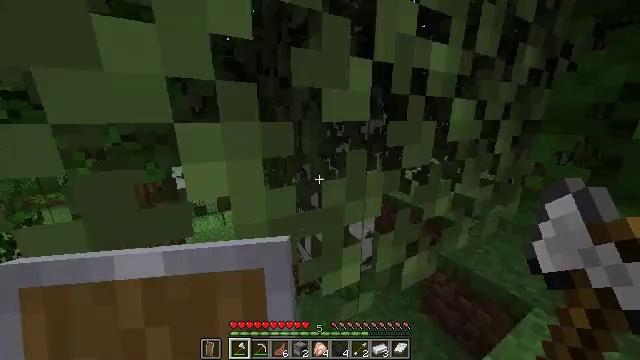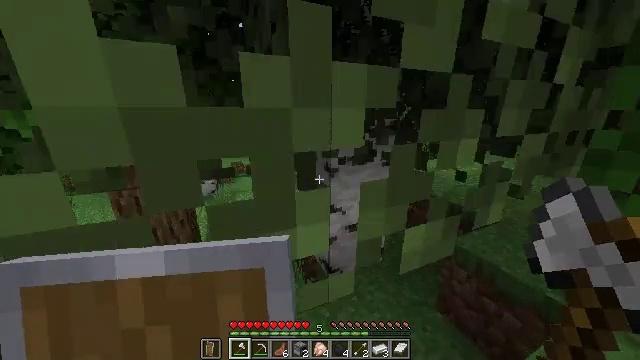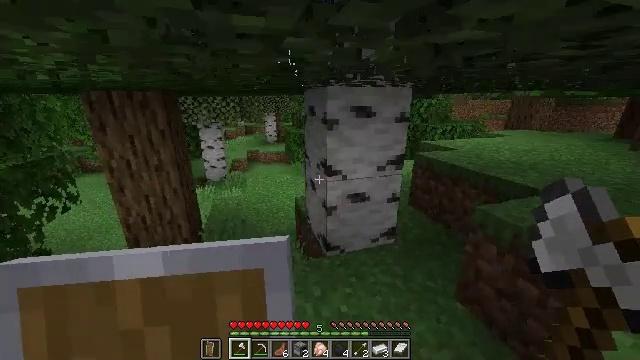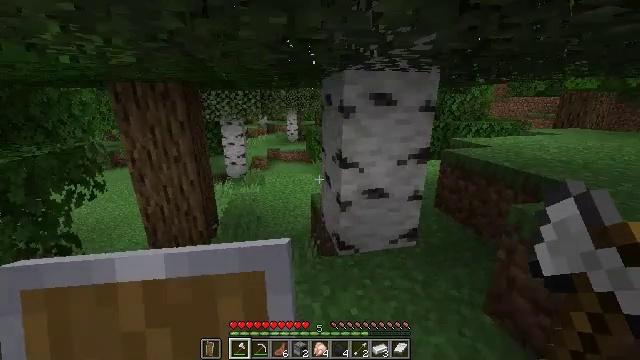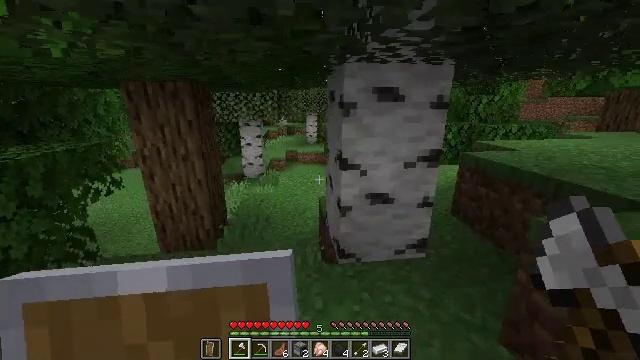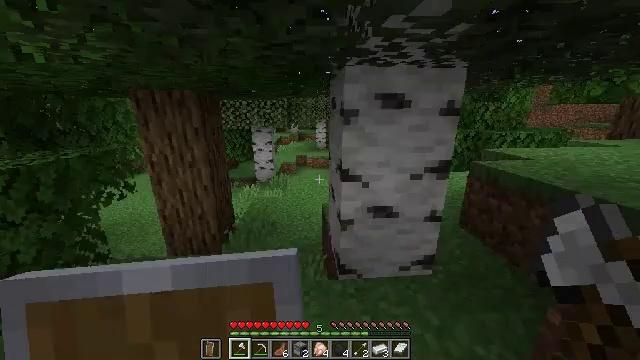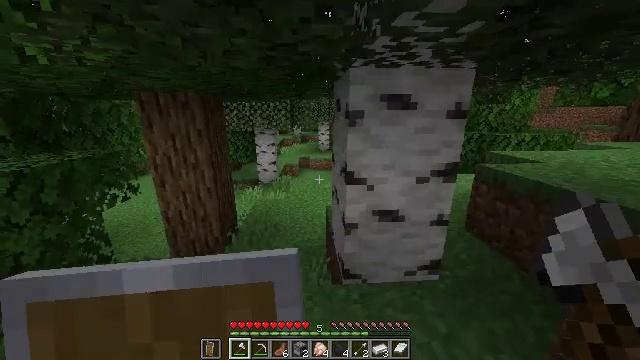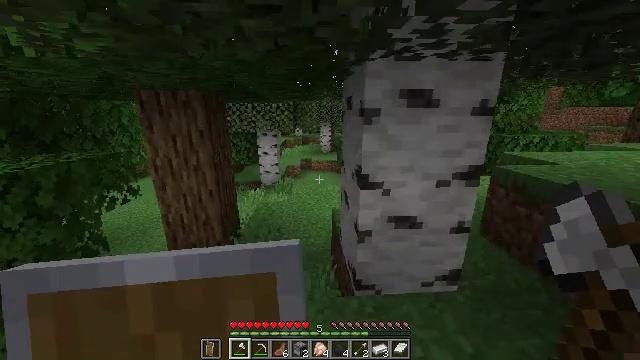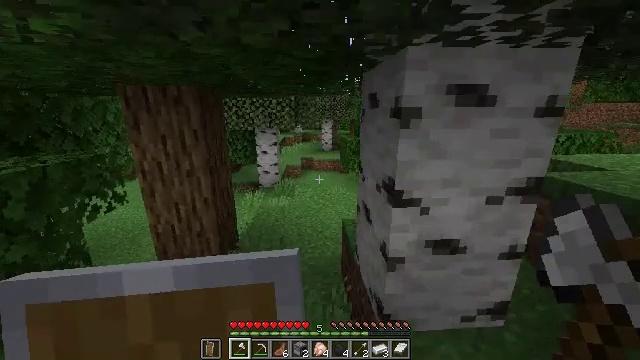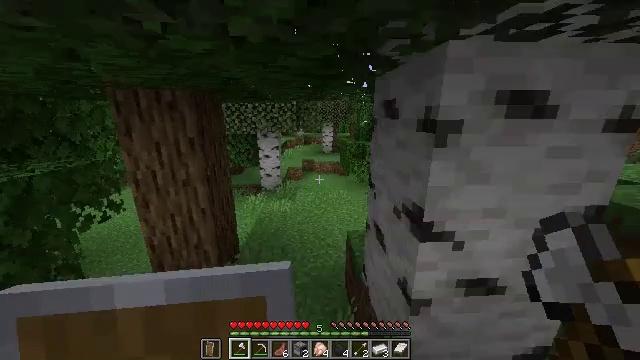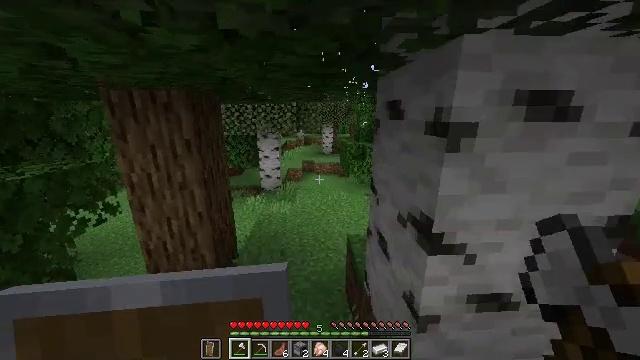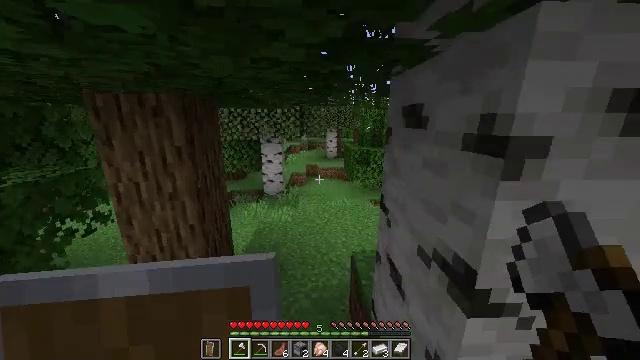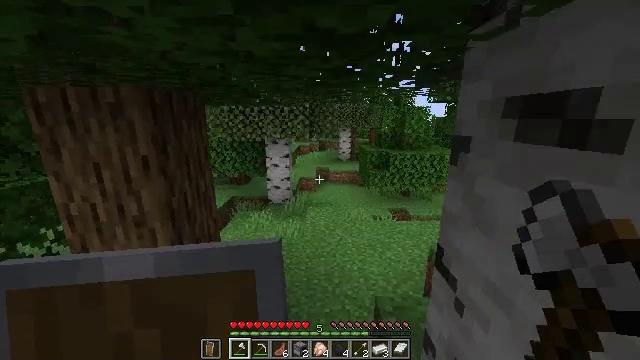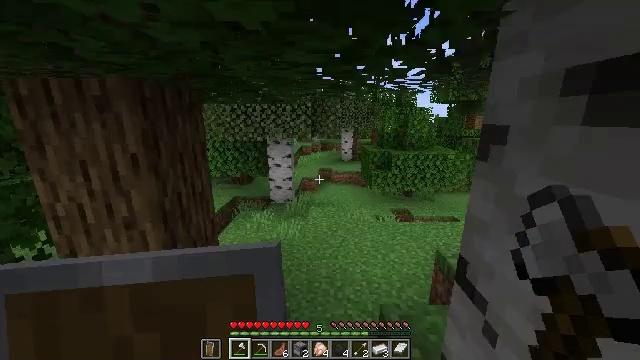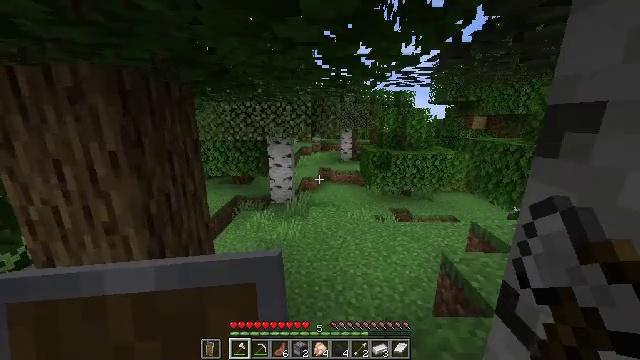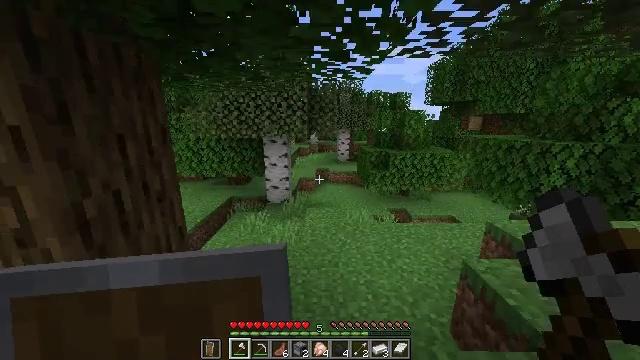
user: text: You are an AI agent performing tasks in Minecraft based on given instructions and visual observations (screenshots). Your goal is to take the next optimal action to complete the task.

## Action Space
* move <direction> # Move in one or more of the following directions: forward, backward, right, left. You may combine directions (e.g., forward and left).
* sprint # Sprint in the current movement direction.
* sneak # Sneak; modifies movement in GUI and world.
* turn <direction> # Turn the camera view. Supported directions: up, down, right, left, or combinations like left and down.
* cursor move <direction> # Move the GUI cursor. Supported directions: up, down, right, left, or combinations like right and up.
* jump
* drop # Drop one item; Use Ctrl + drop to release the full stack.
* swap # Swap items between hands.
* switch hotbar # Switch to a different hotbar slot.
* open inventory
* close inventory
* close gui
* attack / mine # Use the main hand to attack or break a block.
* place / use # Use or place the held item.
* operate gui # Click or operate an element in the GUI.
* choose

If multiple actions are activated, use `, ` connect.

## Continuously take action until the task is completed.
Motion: motion action
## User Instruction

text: Collect sugar cane near water sources.
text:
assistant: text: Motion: move forward, sprint, turn left and down
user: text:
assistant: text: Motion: move forward, sprint, turn left
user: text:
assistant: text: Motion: move forward, sprint, turn left
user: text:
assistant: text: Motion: move forward, sprint, turn left
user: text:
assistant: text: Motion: move forward, sprint, turn left
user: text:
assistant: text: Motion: move forward and move left, sprint
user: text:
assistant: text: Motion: move forward and move left, sprint
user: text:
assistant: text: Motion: move forward, sprint
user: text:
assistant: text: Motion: move forward, sprint
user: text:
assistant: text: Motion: move forward
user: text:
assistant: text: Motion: move forward, turn left, jump
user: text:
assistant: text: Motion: move forward, sprint, turn left, jump
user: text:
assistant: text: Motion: move forward, sprint, jump
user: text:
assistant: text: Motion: move forward, sprint
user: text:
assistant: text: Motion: move forward, sprint
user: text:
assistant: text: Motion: move forward, sprint, turn right
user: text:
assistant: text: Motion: move forward, sprint, turn right, jump
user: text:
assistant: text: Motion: move forward, sprint, turn right, jump
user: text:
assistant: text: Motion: move forward, sprint, turn right, jump
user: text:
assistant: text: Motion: move forward, sprint, turn right, jump
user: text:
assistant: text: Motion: move forward, sprint, turn right
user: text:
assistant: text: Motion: move forward, sprint, turn right
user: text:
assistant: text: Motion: move forward, sprint, turn right
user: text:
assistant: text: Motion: move forward, sprint, turn right
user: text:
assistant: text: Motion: move forward, sprint, turn right
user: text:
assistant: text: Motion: move forward, sprint, turn right
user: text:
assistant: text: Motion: move forward, sprint, turn right
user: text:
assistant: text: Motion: move forward, sprint, turn right and down
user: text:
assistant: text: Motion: move forward, sprint, turn right and down
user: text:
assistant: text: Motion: move forward, sprint, turn left and down